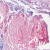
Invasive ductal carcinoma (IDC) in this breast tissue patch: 0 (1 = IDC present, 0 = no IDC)